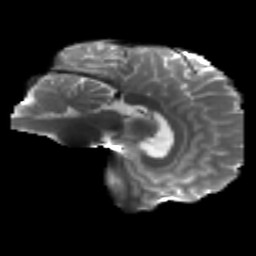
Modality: T2w
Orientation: sagittal
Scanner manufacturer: siemens
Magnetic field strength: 3 T
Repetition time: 4.16 s
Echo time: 0.0806 s